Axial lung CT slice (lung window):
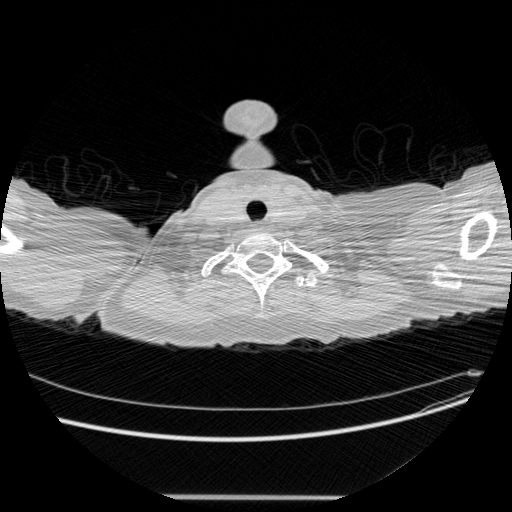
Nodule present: no